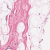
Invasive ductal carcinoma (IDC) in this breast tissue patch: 0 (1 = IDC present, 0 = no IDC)